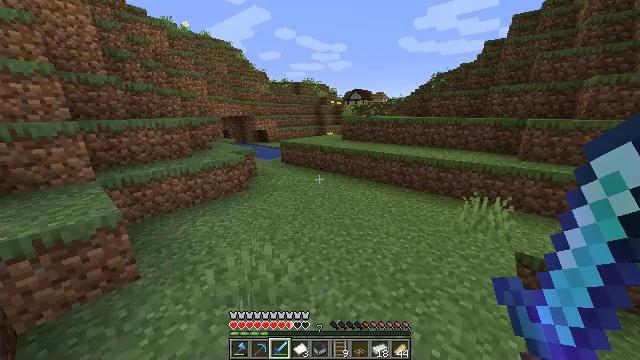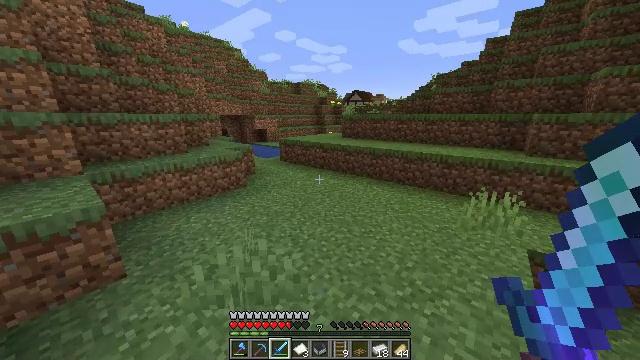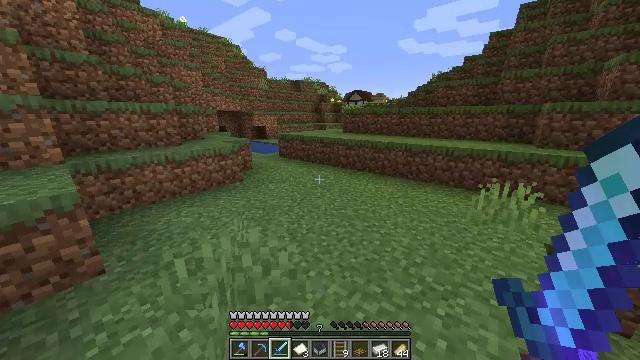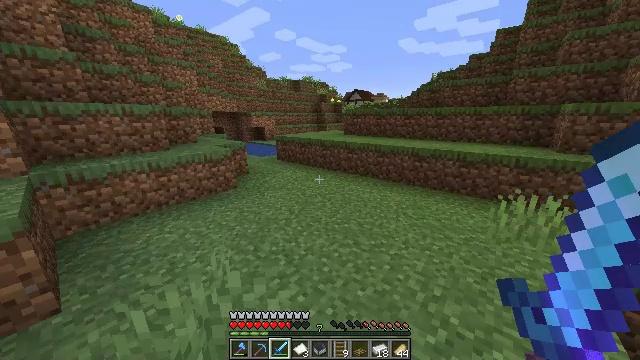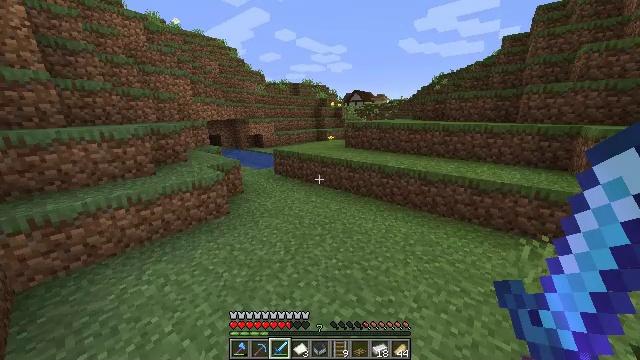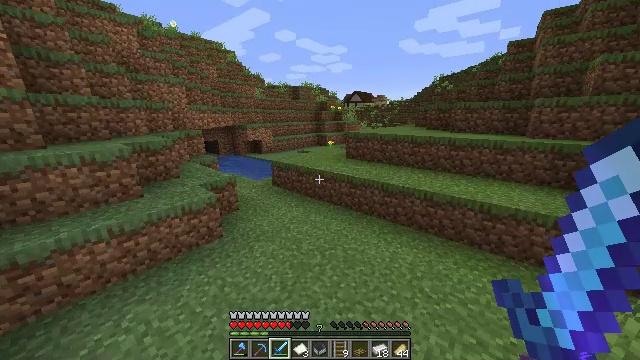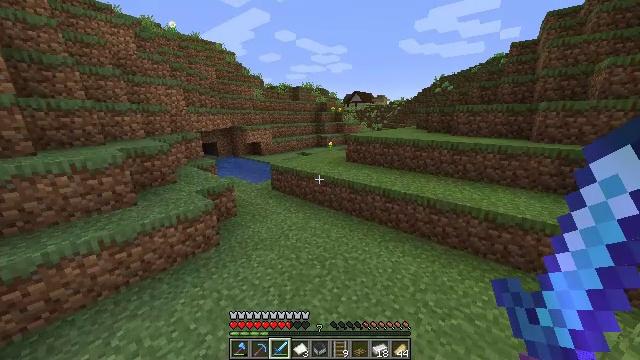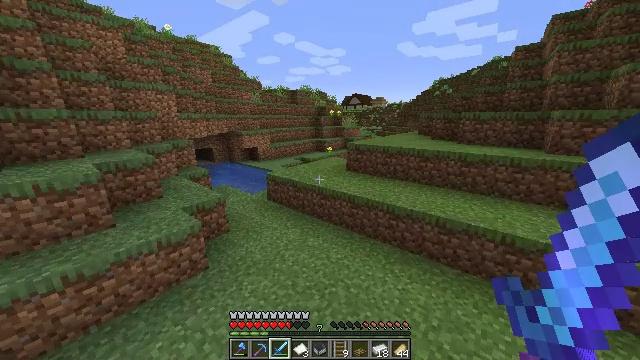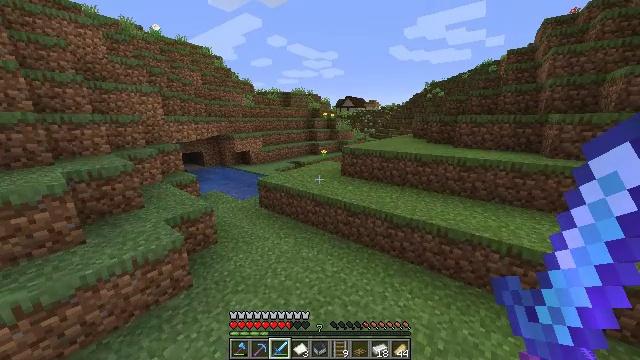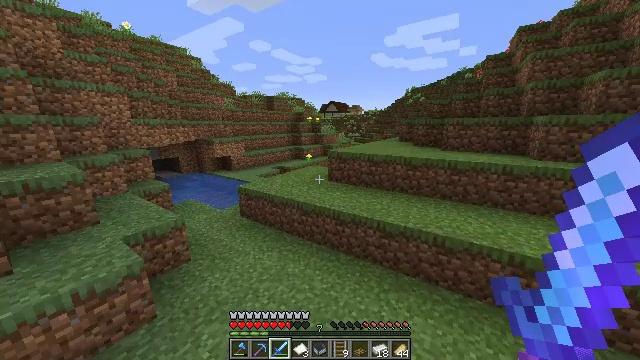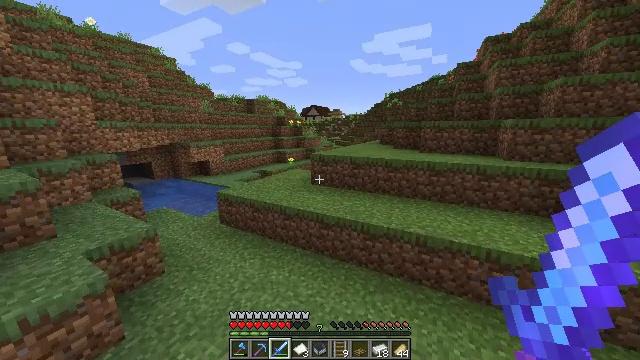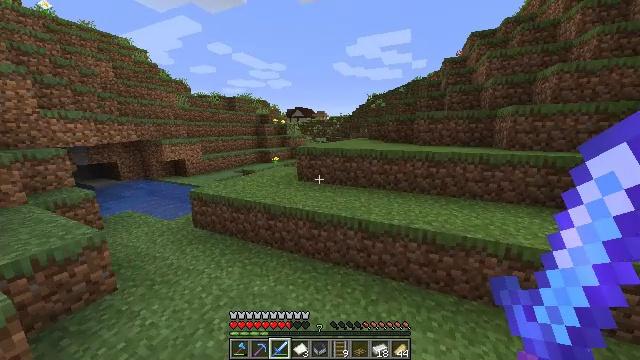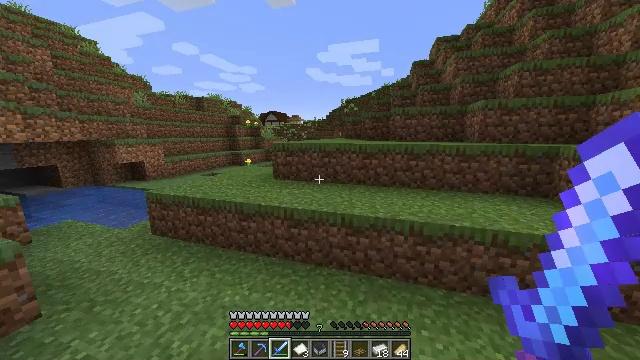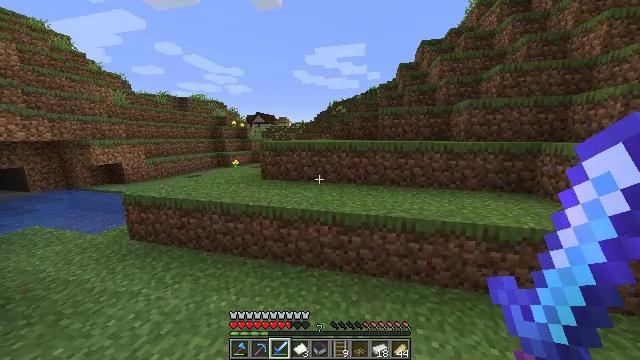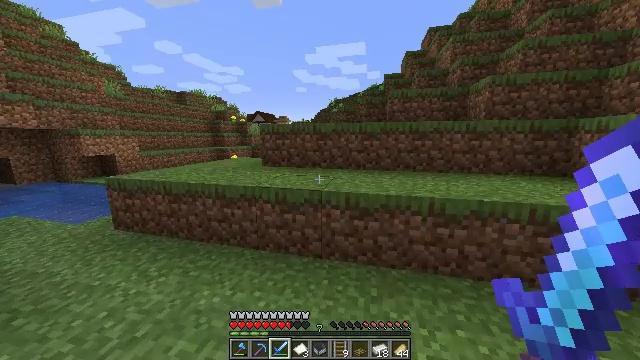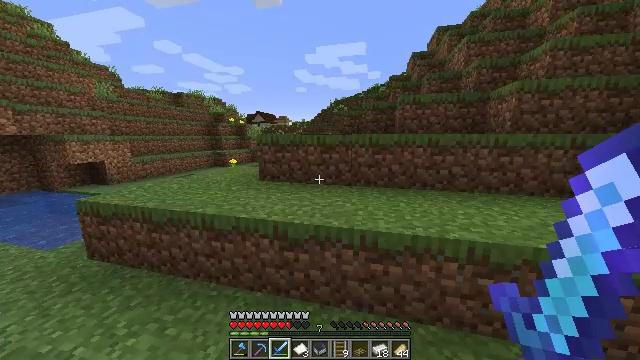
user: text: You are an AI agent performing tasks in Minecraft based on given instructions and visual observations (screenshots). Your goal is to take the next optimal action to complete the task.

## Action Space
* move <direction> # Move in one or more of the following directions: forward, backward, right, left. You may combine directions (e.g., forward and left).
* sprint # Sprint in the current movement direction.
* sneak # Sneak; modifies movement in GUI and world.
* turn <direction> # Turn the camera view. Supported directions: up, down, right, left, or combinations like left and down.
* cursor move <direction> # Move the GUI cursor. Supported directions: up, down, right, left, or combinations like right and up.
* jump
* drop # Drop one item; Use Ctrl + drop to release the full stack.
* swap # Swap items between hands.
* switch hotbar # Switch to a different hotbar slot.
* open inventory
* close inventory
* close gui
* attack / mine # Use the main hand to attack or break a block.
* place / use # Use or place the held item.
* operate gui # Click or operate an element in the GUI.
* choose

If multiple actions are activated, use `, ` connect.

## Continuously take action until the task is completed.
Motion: motion action
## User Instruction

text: Collect sugar cane near water sources.
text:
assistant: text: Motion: move forward, jump
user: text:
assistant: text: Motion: move forward, jump
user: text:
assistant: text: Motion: move forward, jump
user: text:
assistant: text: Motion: move forward, sprint, jump
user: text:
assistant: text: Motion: move forward, sprint, jump
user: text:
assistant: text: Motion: move forward, sprint, jump
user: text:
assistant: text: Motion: move forward, sprint, jump
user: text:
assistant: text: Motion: move forward, turn right, jump
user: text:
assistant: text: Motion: move forward, turn right and up, jump
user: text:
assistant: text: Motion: move forward, turn right, jump
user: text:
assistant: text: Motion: move forward, turn right, jump
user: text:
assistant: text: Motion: move forward, turn right and up, jump
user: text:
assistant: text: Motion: move forward, turn right, jump
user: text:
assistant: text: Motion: move forward, sprint, jump
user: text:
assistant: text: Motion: move forward, sprint, jump
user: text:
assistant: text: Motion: move forward, sprint, jump
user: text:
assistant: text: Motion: move forward, sprint, jump
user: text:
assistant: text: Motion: move forward, sprint, jump
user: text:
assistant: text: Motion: move forward, jump
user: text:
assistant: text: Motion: move forward, jump
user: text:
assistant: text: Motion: move forward, jump
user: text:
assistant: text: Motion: move forward, jump
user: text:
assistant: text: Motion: move forward, jump
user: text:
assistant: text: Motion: move forward, sprint, jump
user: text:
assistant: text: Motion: move forward, sprint, jump
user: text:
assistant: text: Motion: move forward, sprint, jump
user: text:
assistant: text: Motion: move forward, sprint, turn right and down, jump
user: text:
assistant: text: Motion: move forward, sprint, turn right and down, jump
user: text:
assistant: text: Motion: move forward, turn right and down, jump
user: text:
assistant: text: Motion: move forward, turn right and down, jump